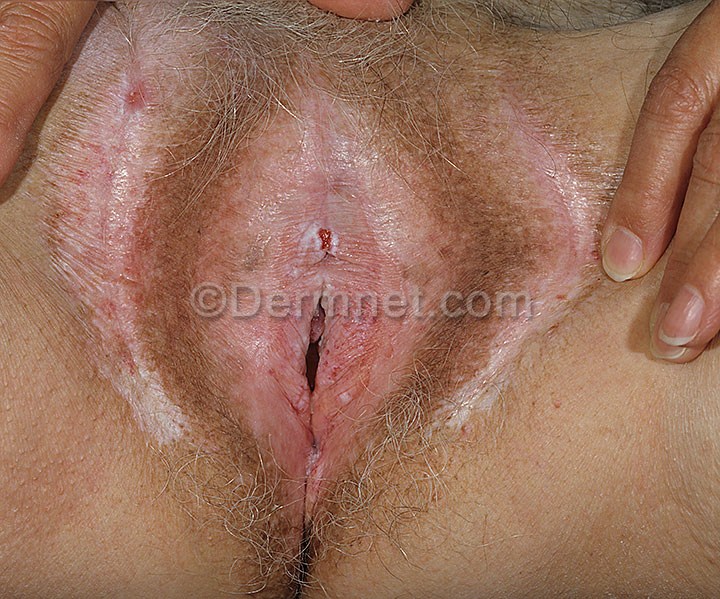
Disease: Psoriasis pictures Lichen Planus and related diseases